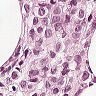
Metastatic tissue present: yes